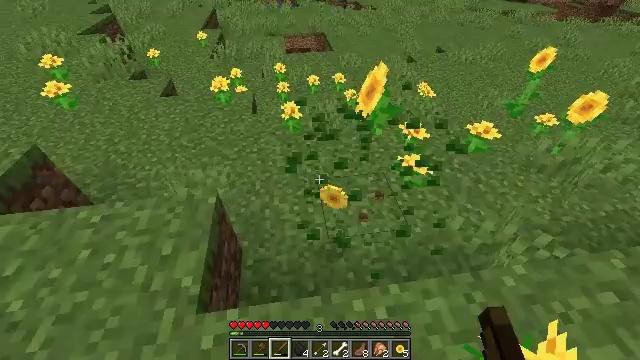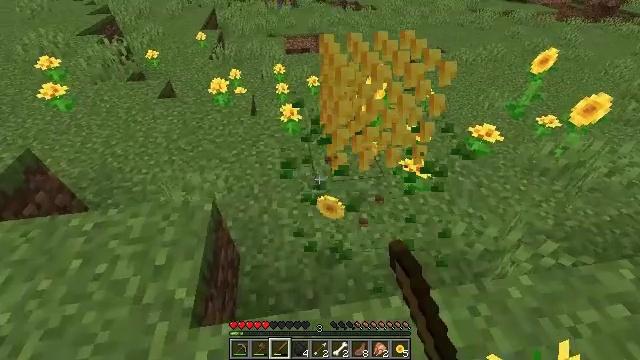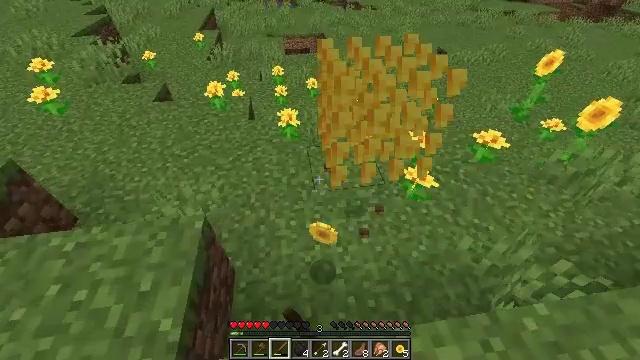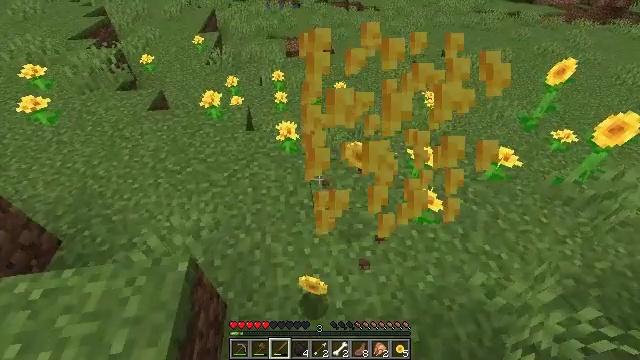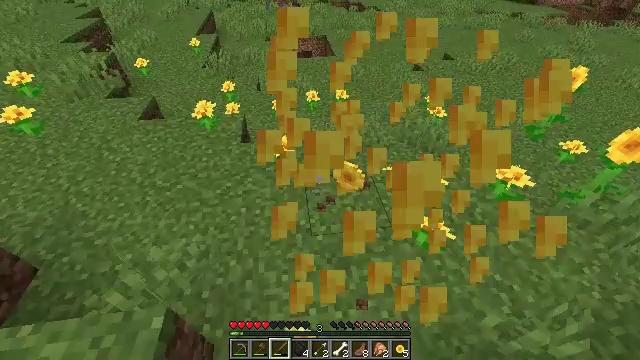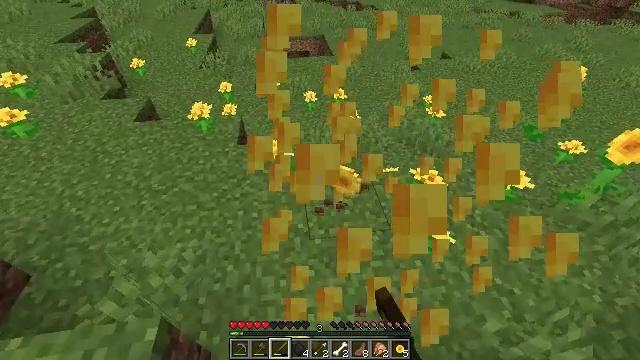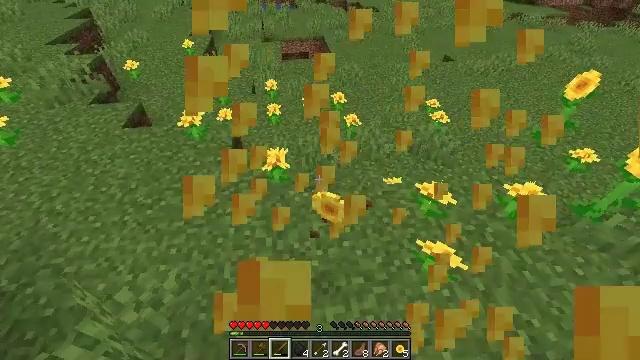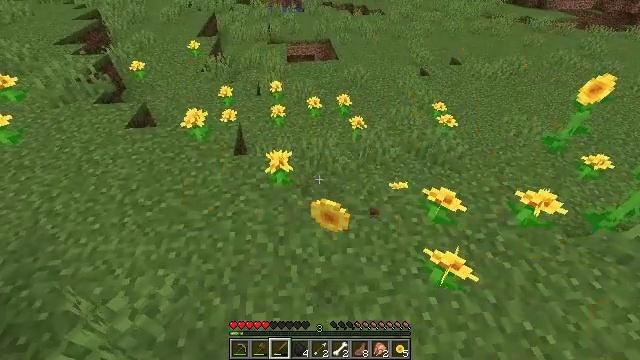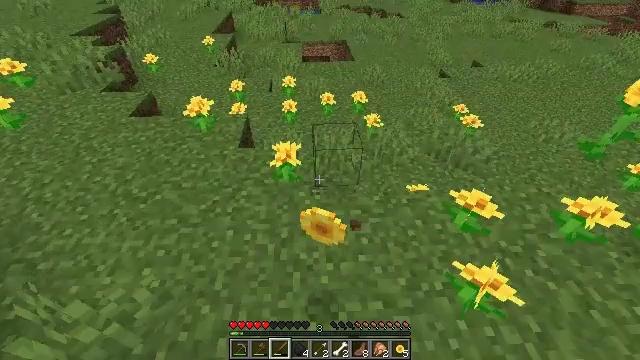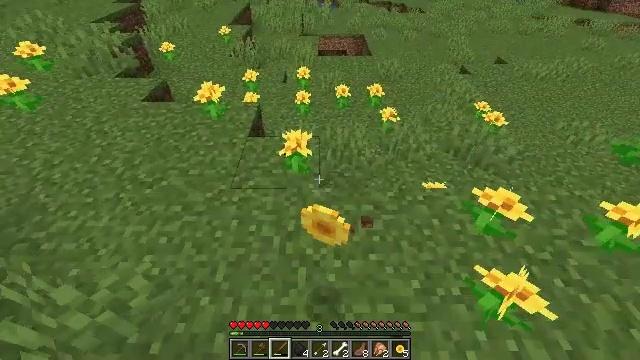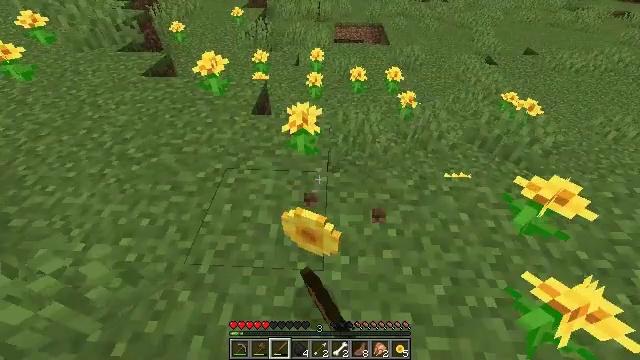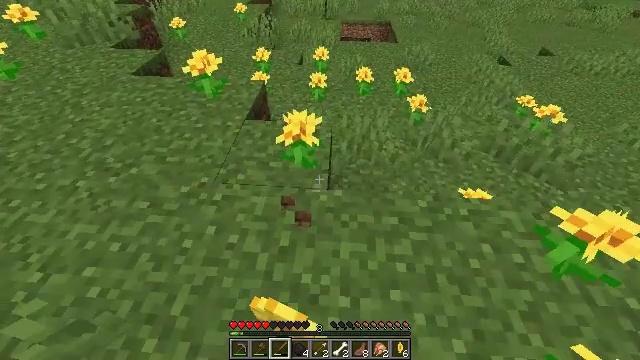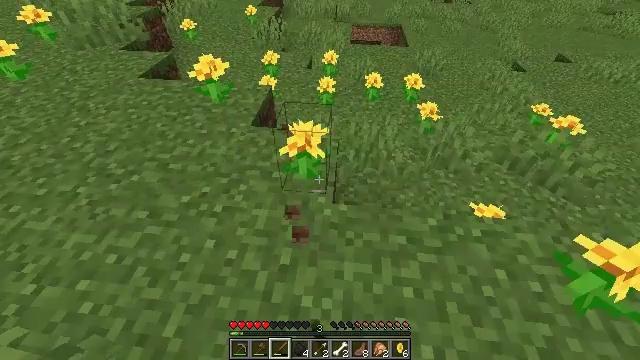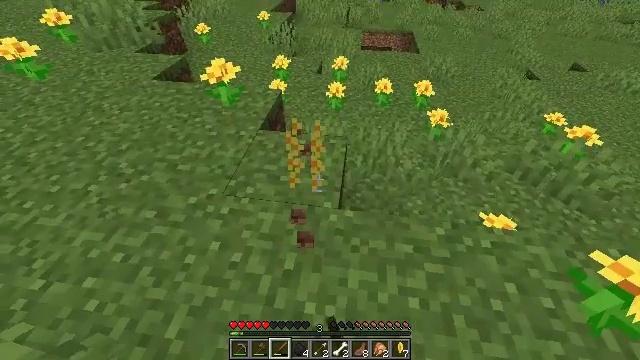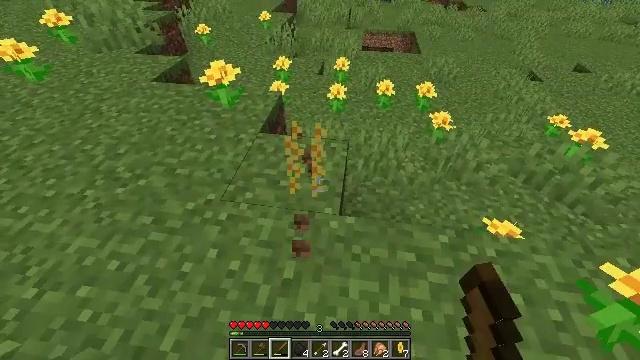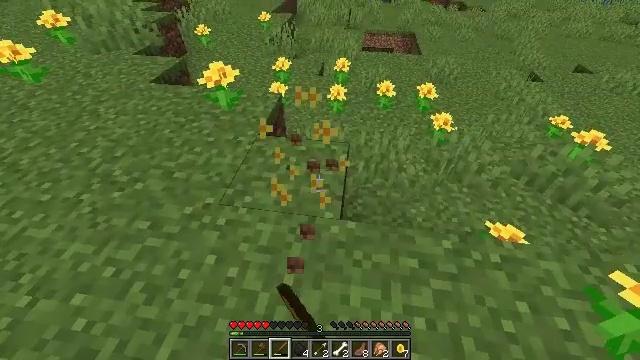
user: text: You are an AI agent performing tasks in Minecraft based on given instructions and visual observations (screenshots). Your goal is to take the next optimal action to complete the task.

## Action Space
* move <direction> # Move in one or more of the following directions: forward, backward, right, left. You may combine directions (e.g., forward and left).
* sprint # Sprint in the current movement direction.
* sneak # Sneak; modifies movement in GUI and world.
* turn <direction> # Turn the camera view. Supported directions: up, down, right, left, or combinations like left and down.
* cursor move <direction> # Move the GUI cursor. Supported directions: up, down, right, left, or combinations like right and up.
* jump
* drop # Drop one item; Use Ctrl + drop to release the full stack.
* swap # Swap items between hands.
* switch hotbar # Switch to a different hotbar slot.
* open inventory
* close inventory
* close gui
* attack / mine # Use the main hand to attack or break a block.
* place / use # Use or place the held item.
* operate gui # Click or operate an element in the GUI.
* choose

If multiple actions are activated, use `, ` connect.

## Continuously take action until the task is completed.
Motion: motion action
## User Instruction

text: Break the dandelion to obtain it.
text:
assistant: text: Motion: move forward, attack / mine
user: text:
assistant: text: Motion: move forward, attack / mine
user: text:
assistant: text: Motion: move forward
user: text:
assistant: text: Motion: move forward, attack / mine
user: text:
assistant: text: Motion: move forward, attack / mine
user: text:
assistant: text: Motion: move forward, attack / mine
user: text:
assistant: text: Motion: move forward, turn left, attack / mine
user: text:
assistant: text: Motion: move forward, turn left
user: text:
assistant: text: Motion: move forward, turn left, attack / mine
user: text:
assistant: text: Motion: move forward, turn left and down, attack / mine
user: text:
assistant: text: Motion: move forward, turn left, attack / mine
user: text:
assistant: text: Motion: turn left, attack / mine
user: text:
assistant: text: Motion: turn left, attack / mine
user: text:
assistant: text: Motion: attack / mine
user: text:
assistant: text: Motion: attack / mine
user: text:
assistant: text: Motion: attack / mine
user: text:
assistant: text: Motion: attack / mine
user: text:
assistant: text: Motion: no_op